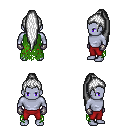
a pixel art fantasy rpg character, male body template, dark elf, purple skin, green tattered cape, red pants, white extra-long topknot hairstyle, metal gloves, four views (front, back, left, right), 2x2 character sprite sheet, small pixel art, hard edges, no anti-aliasing